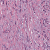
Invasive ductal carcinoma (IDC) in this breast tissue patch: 1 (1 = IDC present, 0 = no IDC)